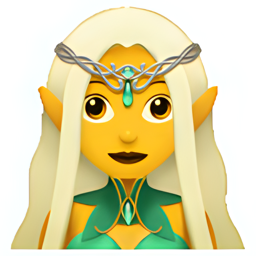
Name: woman elf
Emoji: 🧝‍♀️
Group: People & Body
Sub-group: person-fantasy